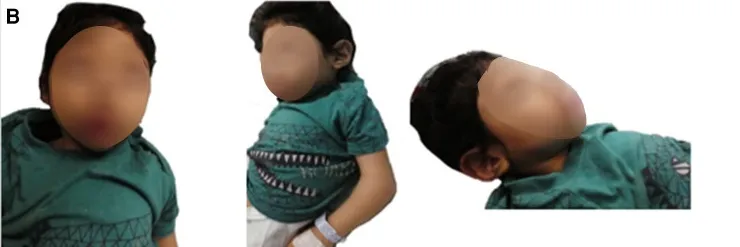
30 months. With evolving dysmorphic features which are now more prominent. Photophobia, high forehead with low anterior hair line, thin nasal bridge, synophrys with high arched eyebrows, epicanthus with down slanting eyes, micro retrognathia, posteriorly rotated ears, puffed cheeks, and short neck with abundant skin folds.
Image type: medical_photograph (other_medical_photograph)